Question: What is Carrom Pool?
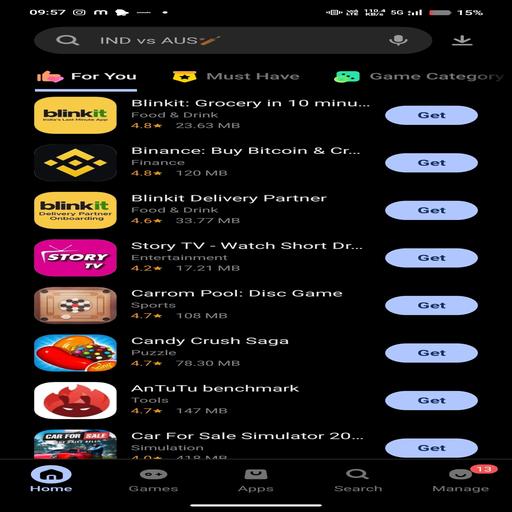
Answer:  Disc game